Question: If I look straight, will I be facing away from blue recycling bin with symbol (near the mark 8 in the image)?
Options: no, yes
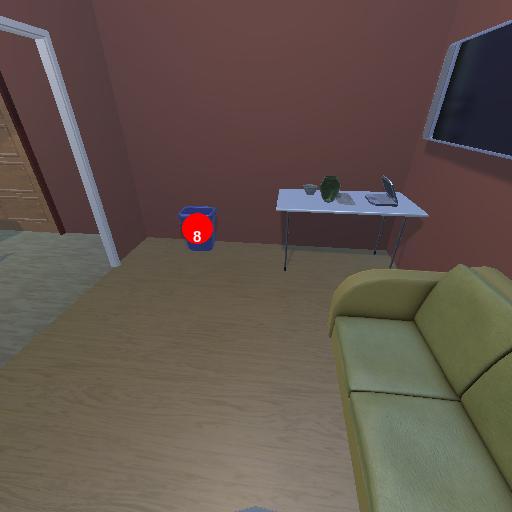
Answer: no